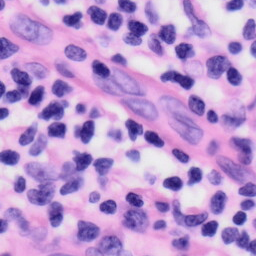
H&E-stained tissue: Skin